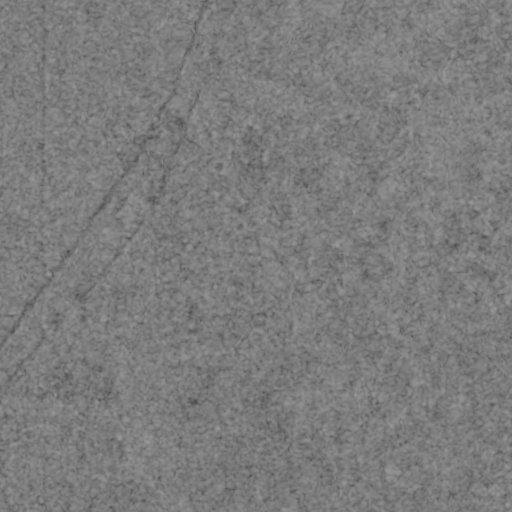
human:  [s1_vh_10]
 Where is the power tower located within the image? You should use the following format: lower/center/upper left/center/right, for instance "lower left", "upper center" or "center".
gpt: The power tower is located in the left of the image.
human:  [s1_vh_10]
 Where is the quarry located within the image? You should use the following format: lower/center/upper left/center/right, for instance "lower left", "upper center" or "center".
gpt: There is no quarry in the image.

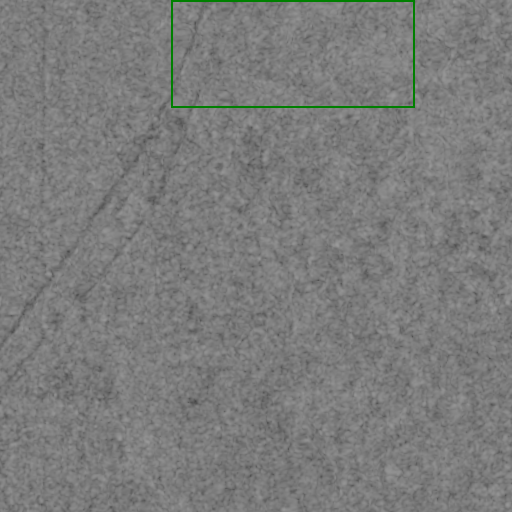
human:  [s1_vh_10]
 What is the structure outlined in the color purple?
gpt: There is no purple outline.
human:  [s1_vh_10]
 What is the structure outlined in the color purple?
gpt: There is no structure outlined in purple.